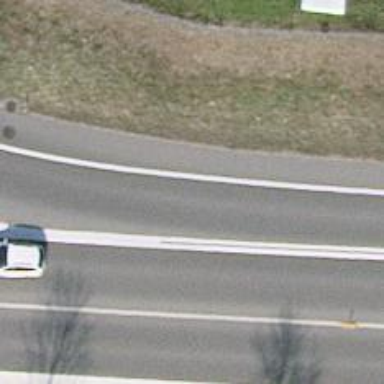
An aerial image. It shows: Asphalt trunk link road.